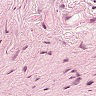
Metastatic tissue present: no